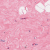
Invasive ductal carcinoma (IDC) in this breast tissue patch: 0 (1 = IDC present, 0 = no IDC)